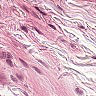
Metastatic tissue present: no